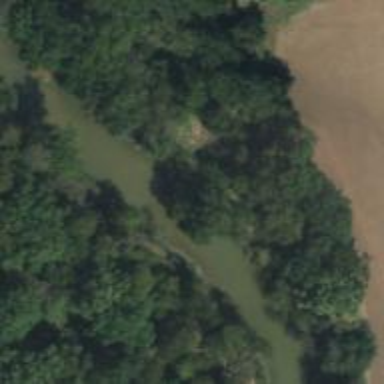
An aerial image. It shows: Beautiful river scene.